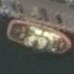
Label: Towing_vessel